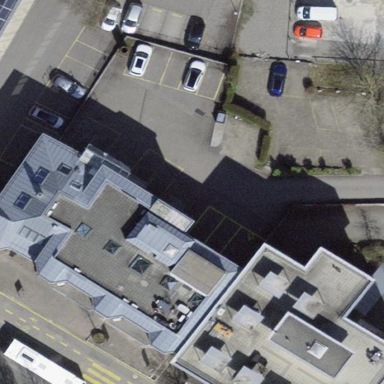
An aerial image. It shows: Office building.